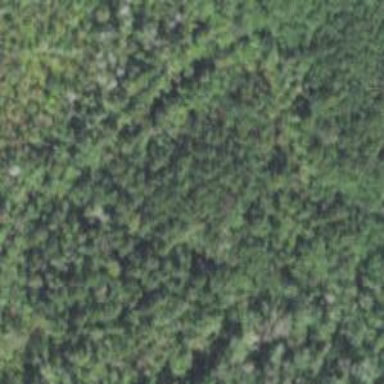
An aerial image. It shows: Woodland consisting mainly of needle-leaved trees.